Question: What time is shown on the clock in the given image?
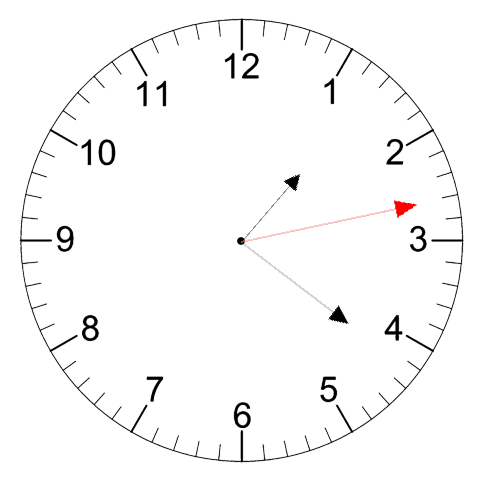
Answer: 01:21:13